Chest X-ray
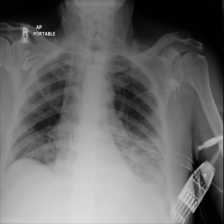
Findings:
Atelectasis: negative
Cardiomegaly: negative
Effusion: negative
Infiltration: negative
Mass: negative
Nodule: negative
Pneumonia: negative
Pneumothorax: negative
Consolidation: negative
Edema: negative
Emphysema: negative
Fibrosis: negative
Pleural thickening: negative
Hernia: negative